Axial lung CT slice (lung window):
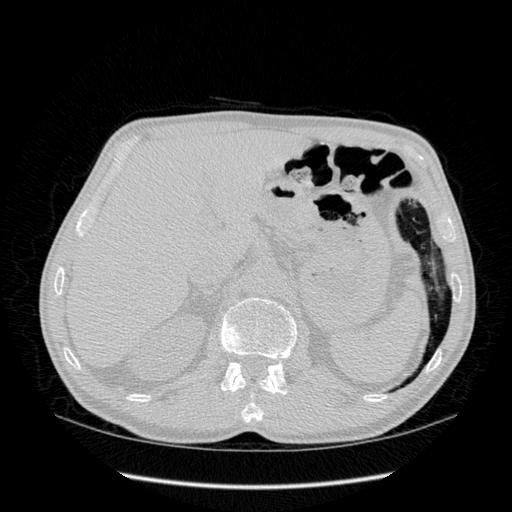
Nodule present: no